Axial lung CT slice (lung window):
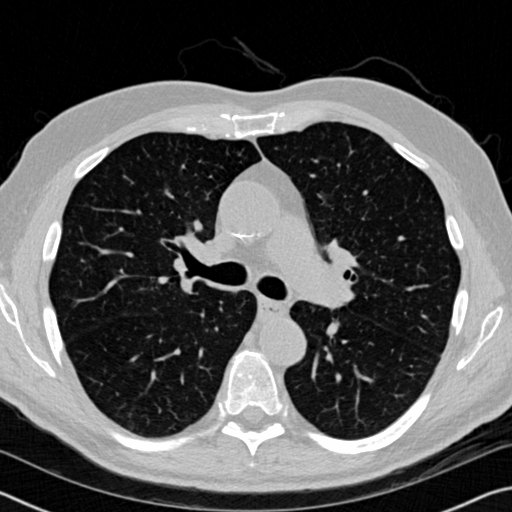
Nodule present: no